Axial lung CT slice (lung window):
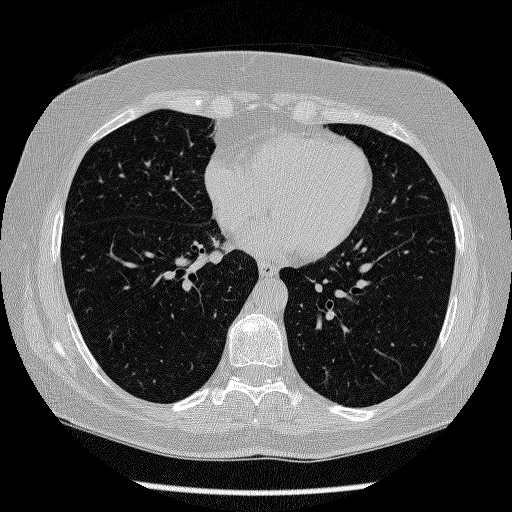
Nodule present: no